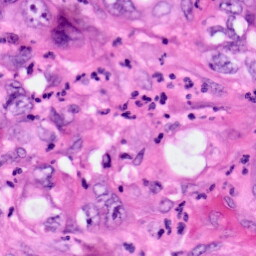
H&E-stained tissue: Pancreatic